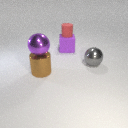
large purple metal sphere above large brown metal cylinder